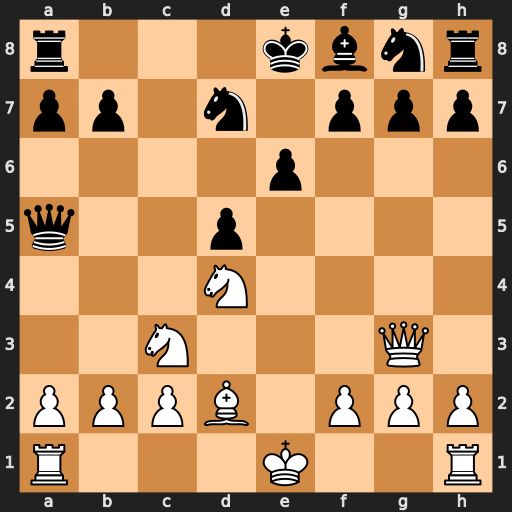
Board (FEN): r3kbnr/pp1n1ppp/4p3/q2p4/3N4/2N3Q1/PPPB1PPP/R3K2R
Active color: w
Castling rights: KQkq
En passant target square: -
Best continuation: Ncb5 Qb6 Nc7+